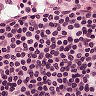
Metastatic tissue present: no